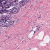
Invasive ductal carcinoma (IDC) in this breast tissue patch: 0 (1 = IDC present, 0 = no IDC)